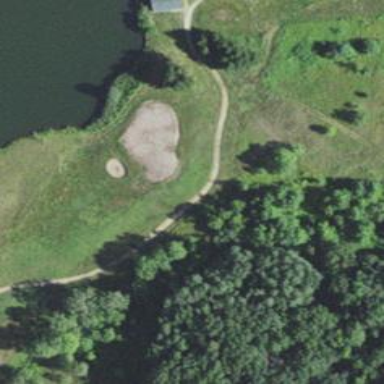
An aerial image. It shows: Path for both road and golf.